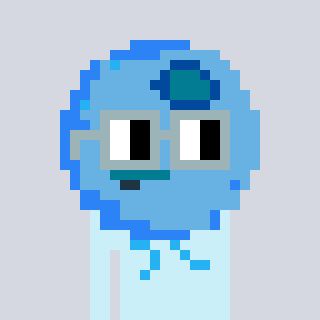
a pixel art character with square dark gray glasses, a blueberry-shaped head and a cold-colored body on a cool background